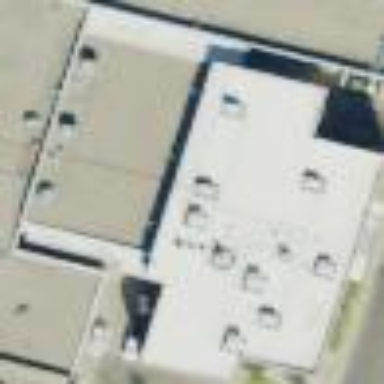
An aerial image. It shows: Cinema building.